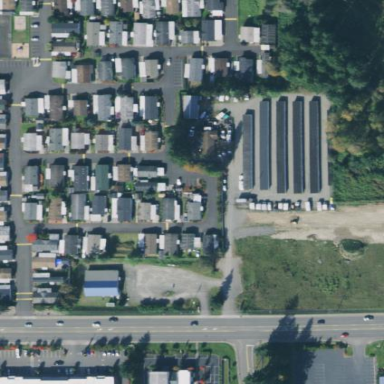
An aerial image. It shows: Garages as the designated land use.